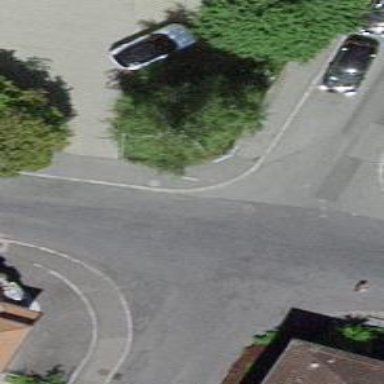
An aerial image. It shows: Kerb serving as barrier.